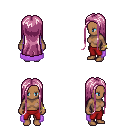
a pixel art fantasy rpg character, female body template, human, dark skin, lavender cape, red pants, pink extra-long hairstyle, bracelets, four views (front, back, left, right), 2x2 character sprite sheet, small pixel art, hard edges, no anti-aliasing